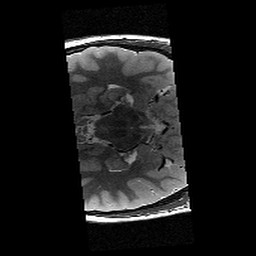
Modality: T2w
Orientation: axial
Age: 13
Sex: male
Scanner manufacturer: siemens
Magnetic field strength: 3 T
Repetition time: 9.23 s
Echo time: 0.067 s